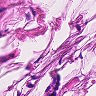
Metastatic tissue present: no